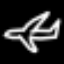
Label: airplane